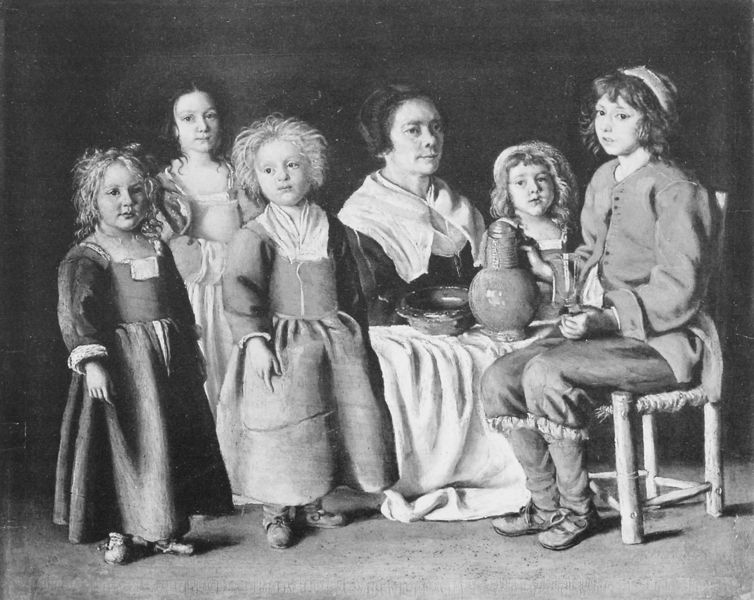
Titel: Frau mit fünf Kindern (Femme avec cinq enfants, Mère et enfants, A Family Group; The Tasting, Le goûter)
Künstler: Frères LeNain
Institution: London, National Gallery
Schlagwörter: gemälde, weiß, mädchen, sitzen, frau, glas, hut, kleid, kleider, stuhl, tuch, blond, gesichter, jacke, kappe, arm, kragen, schale, schüssel, teller, bildnis, fünf, holzstuhl, portrait, haare, familie, familienbildnis, mutter, locken, kinder, kanne, krug, schürze, schuhe, halstuch, junge, schwarzweiss, schultertuch, beinlinge, grober stoff